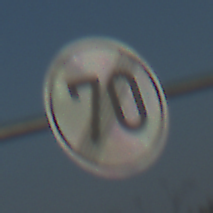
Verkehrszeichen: EndeGeschwindigkeit70
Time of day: MorningAfternoon
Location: Outdoor (RoadRail)
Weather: Clear
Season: NotSpecified
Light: Natural